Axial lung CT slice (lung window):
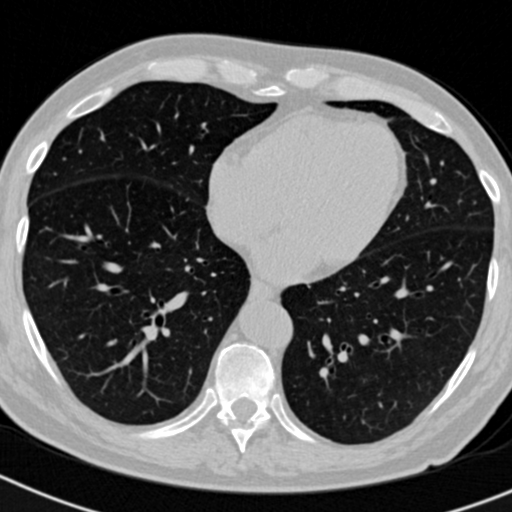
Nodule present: no